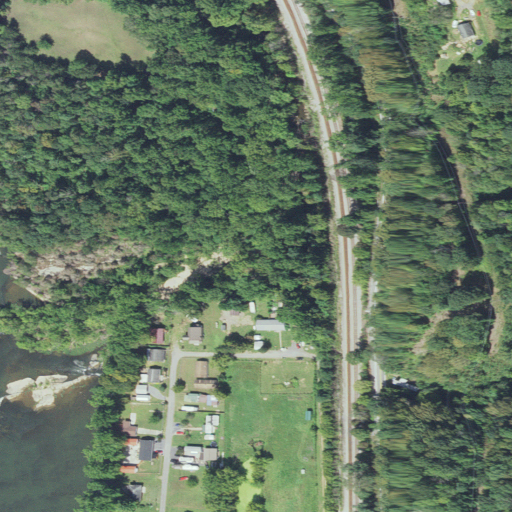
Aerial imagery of valley in West Virginia named Collins Hollow containing deciduous forest, low intensity development, open water, mixed forest, open development, medium intensity development, evergreen forest, and herbaceous wetlands